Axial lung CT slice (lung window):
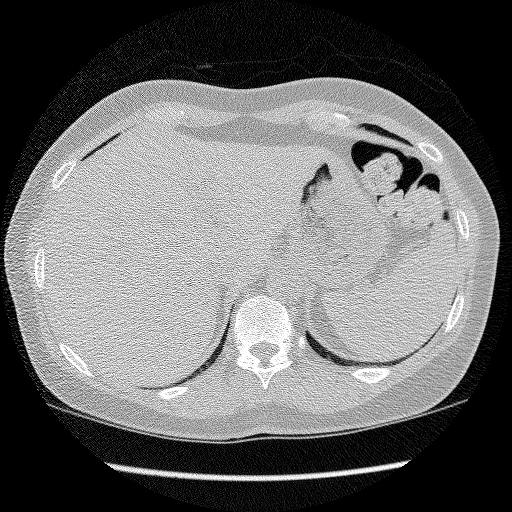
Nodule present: no